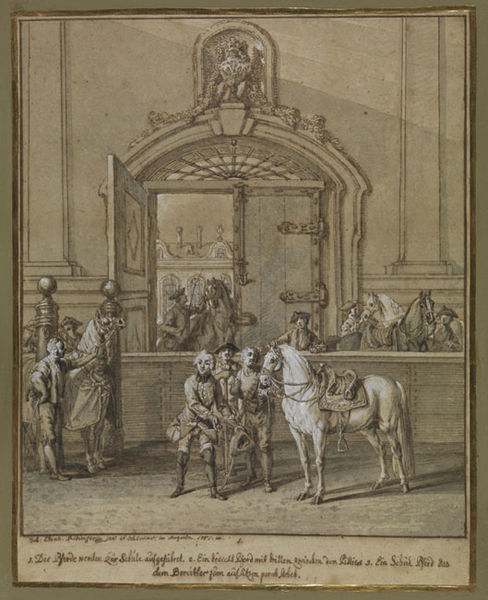
Titel: Szene aus der Spanischen Reitschule
Künstler: Johann Elias Ridinger
Standort: Karlsruhe
Institution: Staatliche Kunsthalle Karlsruhe
Schlagwörter: adler, dunkel, flügel, gemälde, himmel, mann, schatten, weiß, frauen, gelb, menschen, stadt, braun, fenster, frankreich, frisur, grau, hell, hintergrund, holz, hut, hüte, kreide, licht, männer, paris, pfeiler, raum, schwarz, skizze, säule, säulen, tür, zeichnung, blick, gebäude, schloss, tier, tiere, tuch, zaun, gesellschaft, herren, leute, ornament, versammlung, bart, gedränge, kappen, mützen, wand, architektur, barock, gesicht, kleidung, rahmen, stehen, bild, herr, brüstung, sonne, boden, stehend, adel, decke, innen, girlande, person, renaissance, pferd, pferde, reiter, skulptur, vase, adelige, beine, deutschland, huf, hufe, mähne, perücke, pferdedecke, reiten, sattel, schweif, steigbügel, zaumzeug, zügel, relief, schrift, papier, schrank, bogen, schule, tribüne, zuschauer, mauer, grafik, graphik, hof, koppel, türe, markt, farblos, pilaster, rand, saal, sepia, training, vorführung, rundbogen, kaiser, könig, lanze, soldaten, inschrift, dekor, ornamente, metall, stuck, türflügel, deutsch, geländer, junge, knöpfe, gehrock, geschlossen, aqarell, tor, arena, halle, pfosten, eingang, eisen, tusche, offen, verkauf, unterschrift, buch, durchblick, porzellan, bayern, palast, torbogen, balustrade, kohle, knechte, druck, lithographie, schwarz-weiss, druckgrafik, radierung, stich, seite, illustration, satire, text, uniform, bürger, rennen, plakat, peitsche, kugeln, dreispitz, stiefel, herrscher, treffen, ritter, rüstung, schimmel, manege, girlanden, portal, wappen, gesims, eisenbeschlag, pforte, scharnier, portikus, ross, pfer, leder, mittelalter, strumpfhose, wams, pferderennen, prinz, stall, ausreiten, zaum, auktion, versteigerung, bozzetto, absolutismus, edelmänner, höfisch, königlich, gehröcke, speer, rappen, wien, zeilen, beschlag, geöffnet, gelblich, rösser, perücken, tpr, kupferstich, bote, spektakel, rötel, verzierungen, preussen, bildunterschrift, hofstaat, altdeutsch, führen, beschläge, schlösser, meister, knecht, satteldecke, stallung, perrücke, lisenen, holztür, perucke, getönt, reithalle, hufeisen, coloriert, torflügel, wirtschaftsgebäude, teichnung, bande, marstall, basar, gehöht, tunier, köni, pferdestall, pferdemarkt, tüt, pferdegeschirr, riegel, fürsten, türbeschlag, hur, boxen, barre, pferdeknecht, radiert, gau, deckweiss, reitstall, turnier, gebäde, hoff, gestüt, holztpr, satteln, lippizaner, herrn, 19. jahrhundert, e, 18. jahrhundert, schmidt, reitschule, lipizzaner, hofpferde, pferdeakademie, hohe schule, doppeltuer, #tür, beschäge, pfered, hofreitschule, hofisch, mittel alter+#, reitbahn, stifele, weiss gehoben, hofgesellschaftg, bräüunlich, spektkel, iornamente, könoig, dresssur, tor menschen, dresur, rittmeister, zeoichnung, bücherseite, hufschmidt, hufschmid, farblos unterschrift pferde stall tor tür